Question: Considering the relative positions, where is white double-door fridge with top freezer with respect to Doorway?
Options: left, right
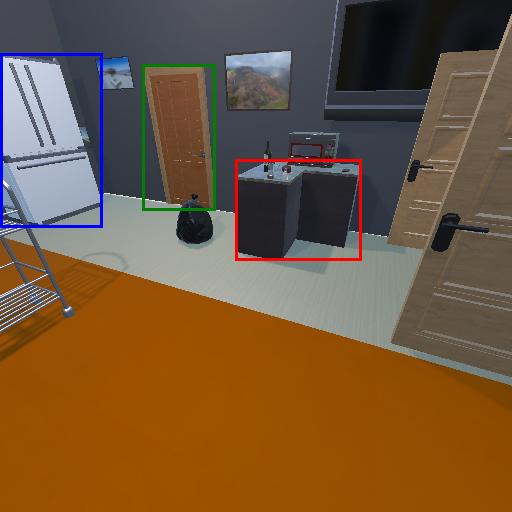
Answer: left